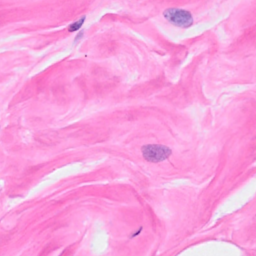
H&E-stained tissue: Breast